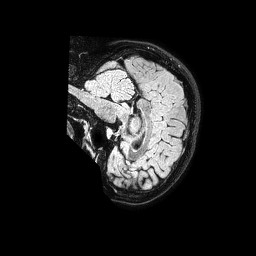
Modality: FLAIR
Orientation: sagittal
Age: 34
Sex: female
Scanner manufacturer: philips
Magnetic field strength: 1.5 T
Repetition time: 4.8 s
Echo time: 0.3 s